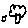
Label: tree